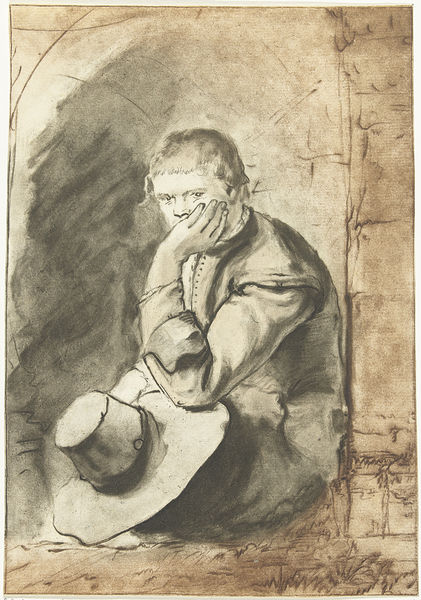
Titel: Zittende man
Künstler: Jurriaan Cootwijck
Standort: Amsterdam
Institution: Rijksmuseum
Schlagwörter: fringe, hat, soldier, white, window, arm, black, collar, face, hair, nose, painting, portrait, sit, sitting, wall, brown, hand, sad, man, stone, head, boy, child, eyes, male, grass, drawing, black and white, expression, shadow, coat, buttons, jacket, person, human, beggar, brick, bricks, hunched, thinking, pencil, fingers, charcoal, stones, doorway, forehead, niche, pensive, melancholy, brows, upset, sepia tone, covering, boredom, sill, pout, sunhat, widebrim hat, mope, chacoal